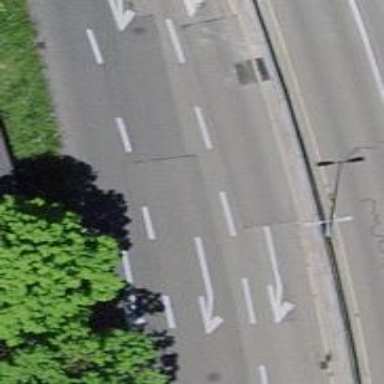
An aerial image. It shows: Secondary road with separate asphalt sidewalks.